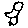
Label: bird